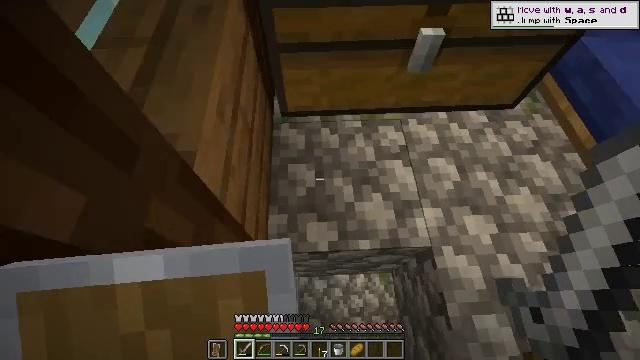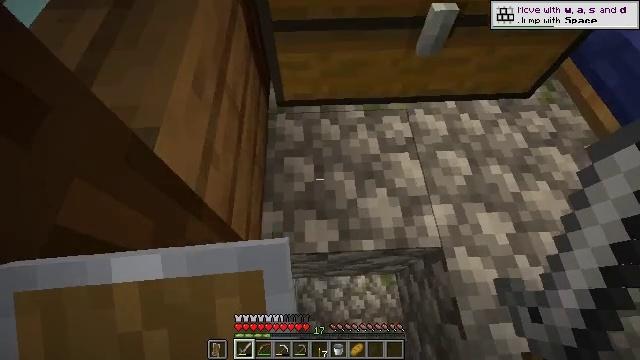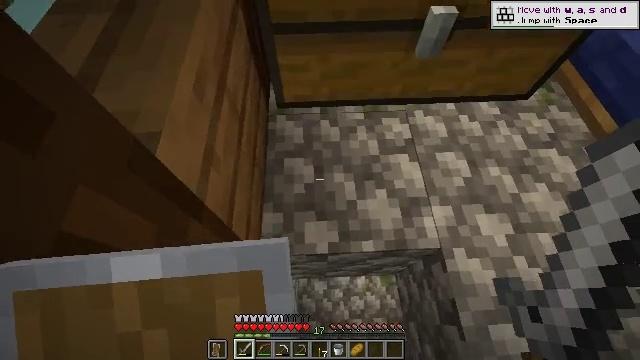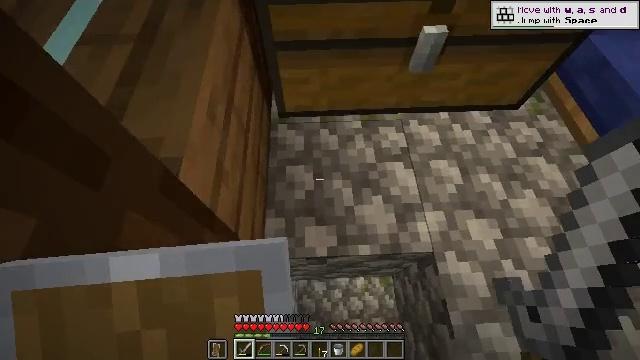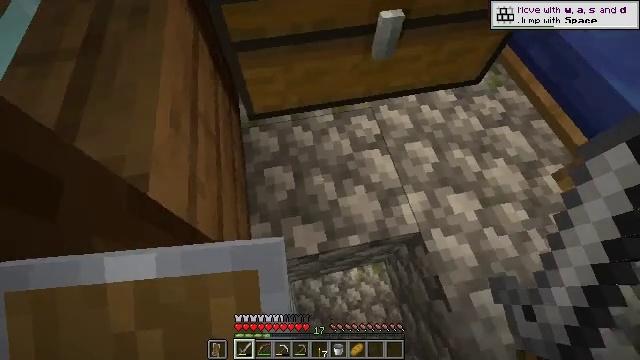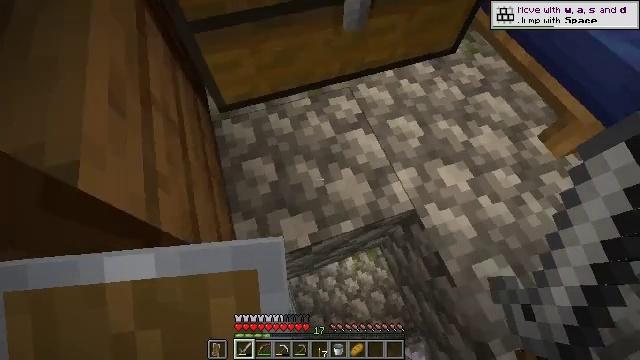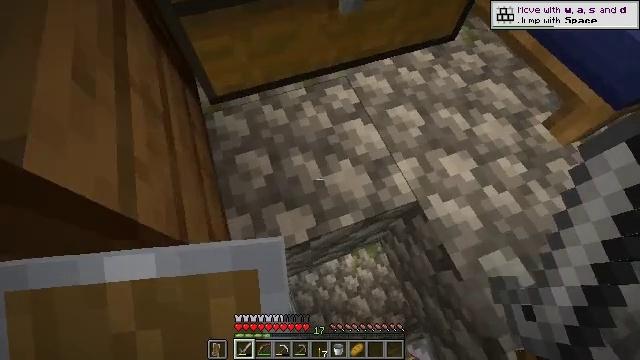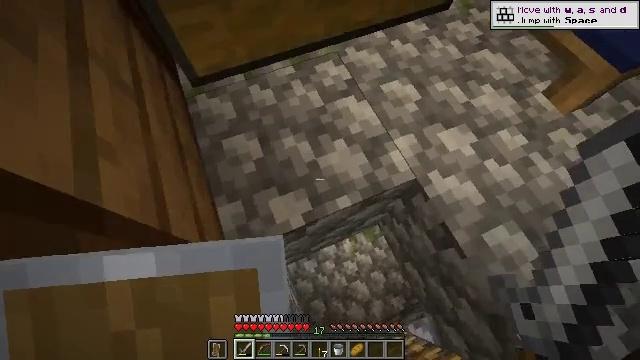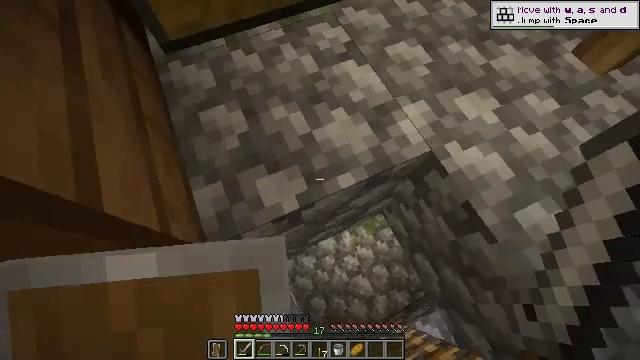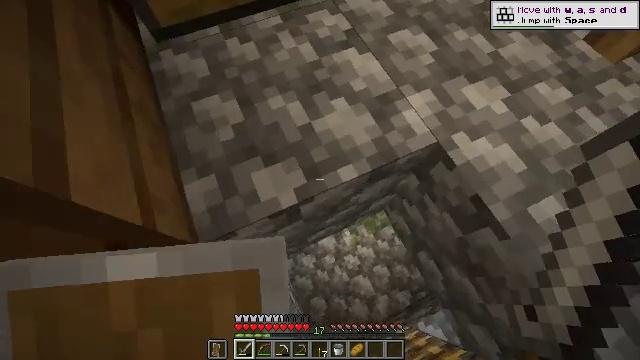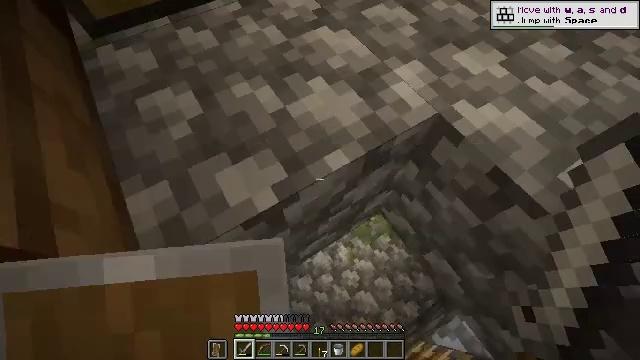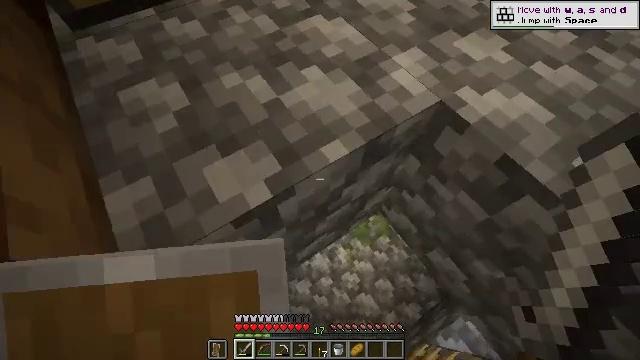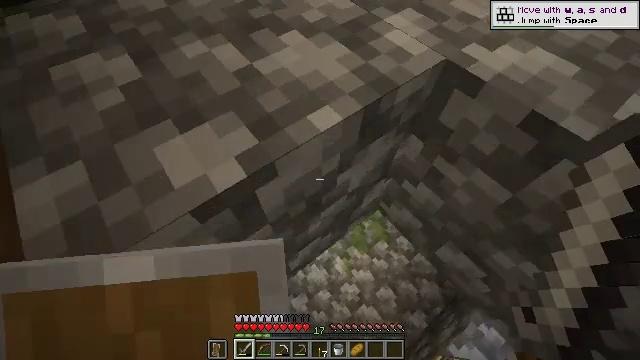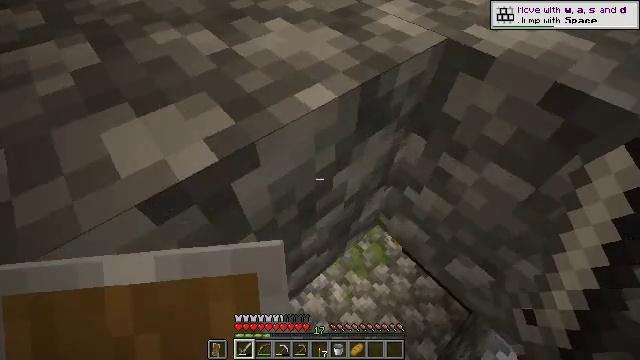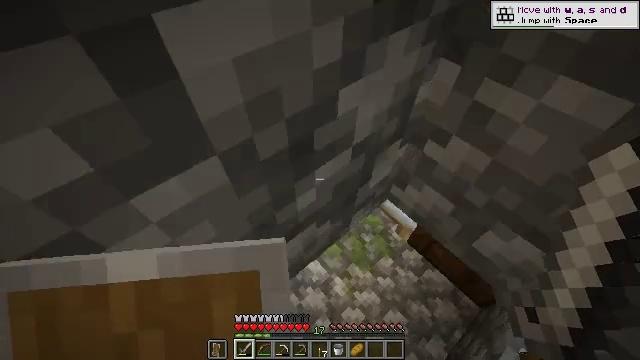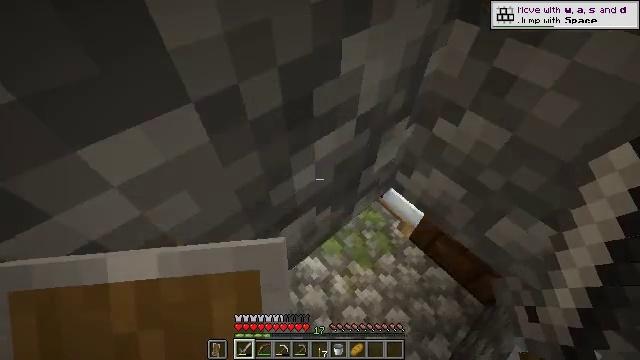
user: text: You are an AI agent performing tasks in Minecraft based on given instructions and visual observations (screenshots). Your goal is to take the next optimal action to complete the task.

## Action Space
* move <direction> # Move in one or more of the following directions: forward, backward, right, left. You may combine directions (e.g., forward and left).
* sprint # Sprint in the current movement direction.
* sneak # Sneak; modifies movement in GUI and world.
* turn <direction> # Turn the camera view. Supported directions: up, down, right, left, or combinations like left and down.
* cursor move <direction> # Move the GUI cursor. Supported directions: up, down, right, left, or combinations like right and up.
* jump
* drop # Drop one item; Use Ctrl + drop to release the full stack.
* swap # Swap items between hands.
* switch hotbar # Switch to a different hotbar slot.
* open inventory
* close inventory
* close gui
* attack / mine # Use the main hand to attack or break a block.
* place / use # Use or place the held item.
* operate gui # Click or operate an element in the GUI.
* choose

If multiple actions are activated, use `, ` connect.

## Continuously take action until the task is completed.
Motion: motion action
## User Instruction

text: Collect the spruce sapling for replanting.
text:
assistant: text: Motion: no_op
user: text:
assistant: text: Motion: no_op
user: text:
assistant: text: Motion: no_op
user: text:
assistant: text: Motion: turn right
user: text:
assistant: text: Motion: turn right
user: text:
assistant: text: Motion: turn right
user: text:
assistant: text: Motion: turn right and down
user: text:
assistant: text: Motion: turn right
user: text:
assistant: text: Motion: no_op
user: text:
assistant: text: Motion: turn right and up
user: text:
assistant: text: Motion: turn right
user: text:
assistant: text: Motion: turn right and up
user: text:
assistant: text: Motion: turn right and up
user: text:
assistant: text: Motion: no_op
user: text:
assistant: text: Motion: no_op
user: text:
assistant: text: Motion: turn right and up
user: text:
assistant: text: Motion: move right, turn right and up
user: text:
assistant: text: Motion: move forward and move right, turn right and up
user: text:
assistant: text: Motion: move forward and move right, turn right and up, jump
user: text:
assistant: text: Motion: move forward and move right, turn left and up, jump
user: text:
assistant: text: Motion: move forward, turn left and up, jump
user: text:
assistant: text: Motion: move forward, turn left and up, jump
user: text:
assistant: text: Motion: move forward, turn left, jump
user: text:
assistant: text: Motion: move forward, turn left and down, jump
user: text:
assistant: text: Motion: move forward and move right, jump
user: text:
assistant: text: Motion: move forward and move right, jump
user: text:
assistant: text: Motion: move forward and move right, turn left and up, jump
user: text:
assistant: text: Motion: move forward and move right, turn right and up, jump
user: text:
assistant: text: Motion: move forward and move right, jump
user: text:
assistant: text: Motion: move forward and move right, turn left and down, jump